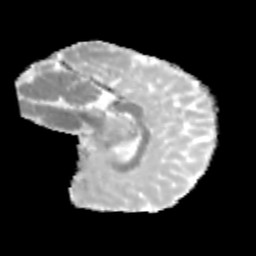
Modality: MD
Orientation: sagittal
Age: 11
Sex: male
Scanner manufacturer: siemens
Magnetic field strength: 3 T
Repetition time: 3.8 s
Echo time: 0.07 s